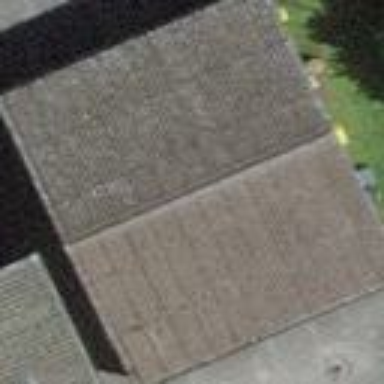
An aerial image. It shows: Garage building.